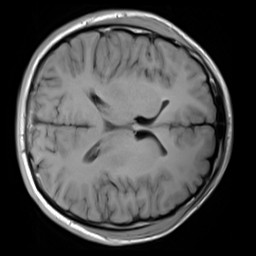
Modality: T1w
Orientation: axial
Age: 22
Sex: male
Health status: healthy
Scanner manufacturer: siemens
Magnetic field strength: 3 T
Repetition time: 4.1 s
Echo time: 0.0085 s